Interaction volume radius: 10 \u00c5
Interaction volume height: 15 \u00c5
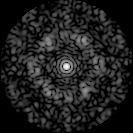
Disorder parameter: 0.6943